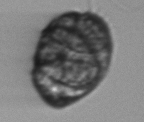
Label: Margalefidinium